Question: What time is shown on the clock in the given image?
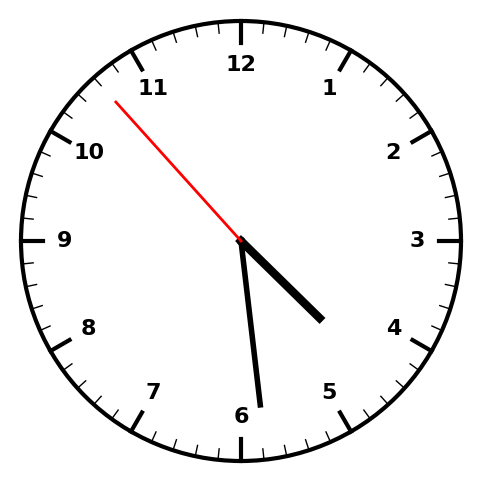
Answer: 04:28:53